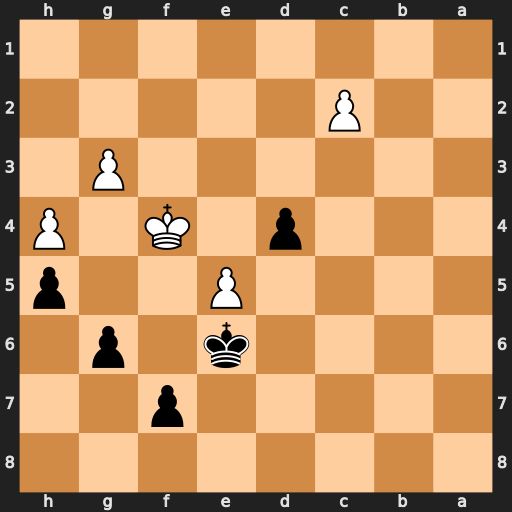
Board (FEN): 8/5p2/4k1p1/4P2p/3p1K1P/6P1/2P5/8
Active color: b
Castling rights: -
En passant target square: -
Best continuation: Kd5 g4 hxg4 Kxg4 Kxe5 Kg5 Ke6